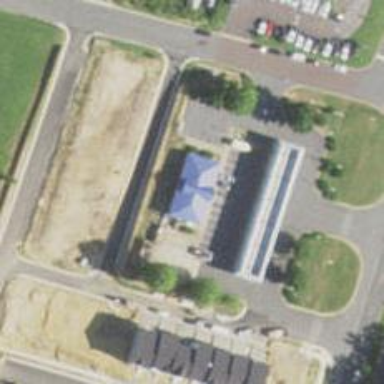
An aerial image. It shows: Convenience shop.